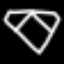
Label: diamond